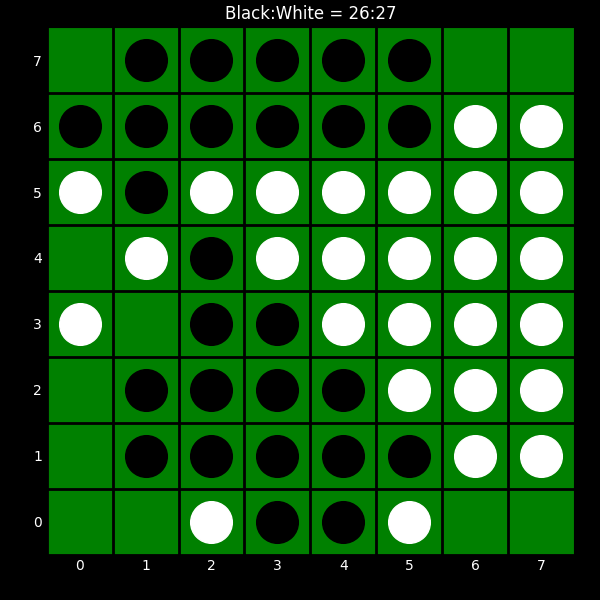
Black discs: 26
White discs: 27